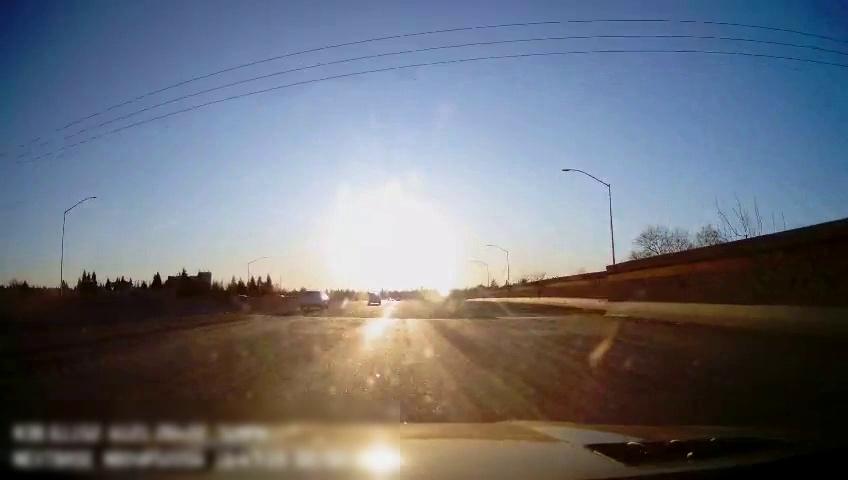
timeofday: Day
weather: Sunny
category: Drivable Space
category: Vehicles | SUV
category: Vehicles | Car
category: Lanes | Current Lane
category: Lanes | Current Lane